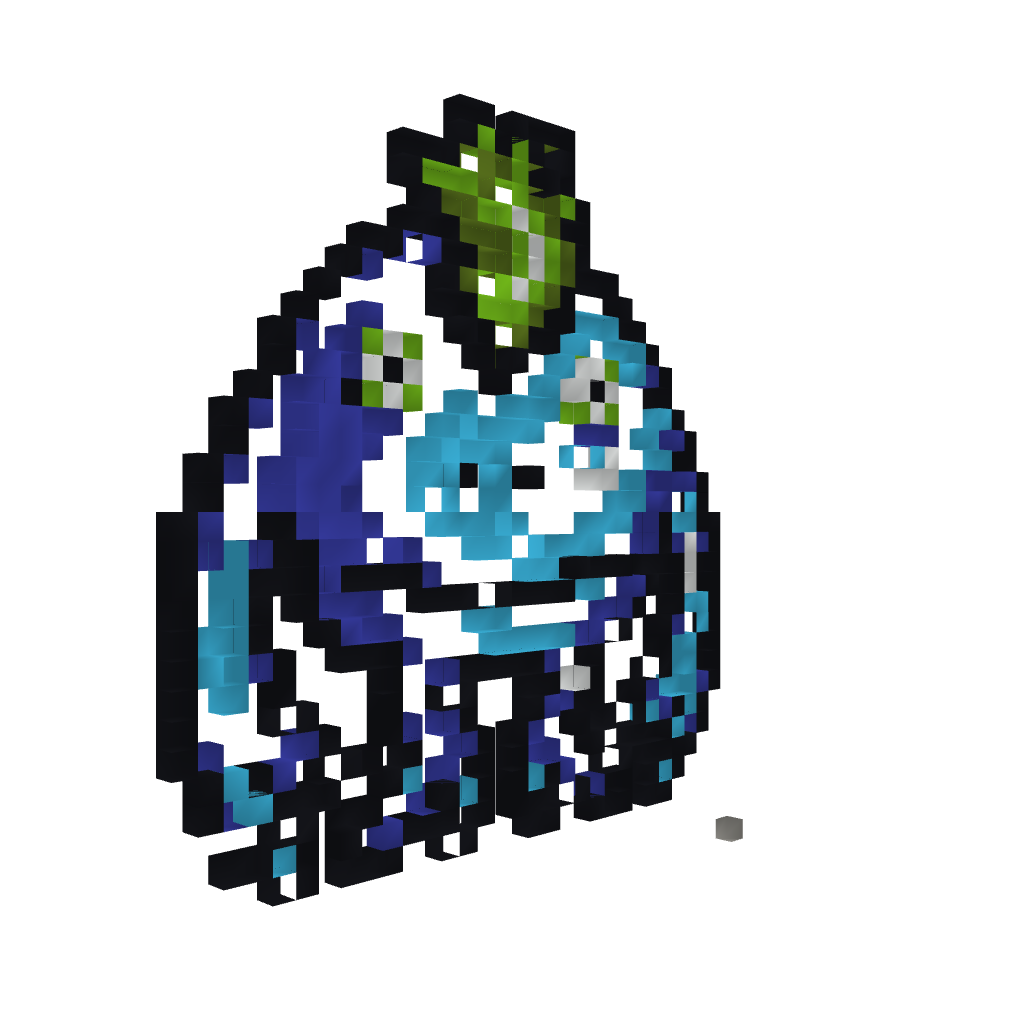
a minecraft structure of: Chrono Trigger - Nu